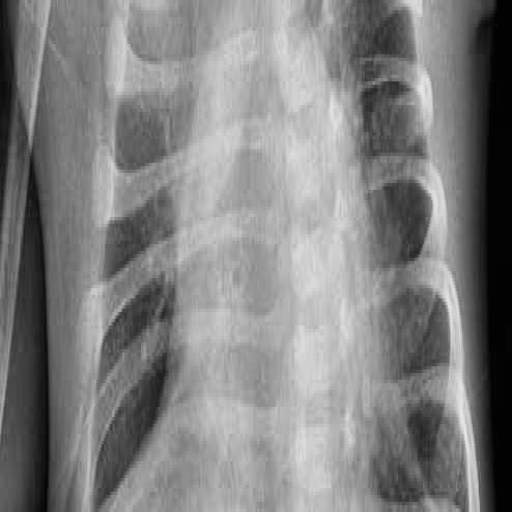
Finding: PNEUMONIA